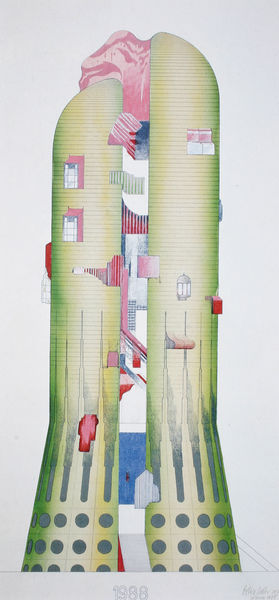
Titel: Trickling Towers, Turm-Variation
Künstler: Peter Cook
Schlagwörter: blau, gemälde, grün, fenster, architektur, öl, rosa, schraffur, vision, hochhaus, rakete